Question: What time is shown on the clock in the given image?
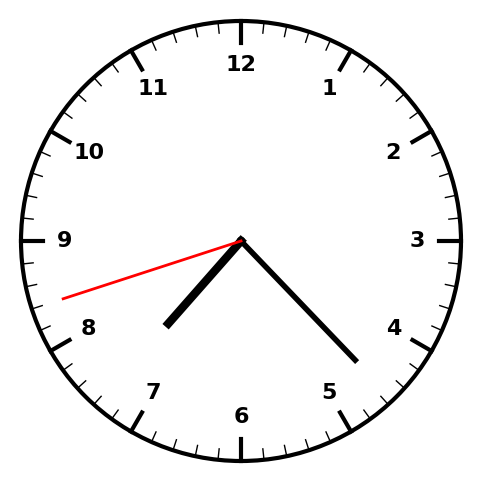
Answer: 07:22:42